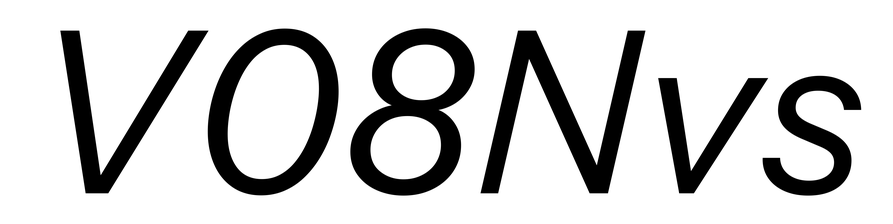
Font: InstrumentSans-Italic_Italic